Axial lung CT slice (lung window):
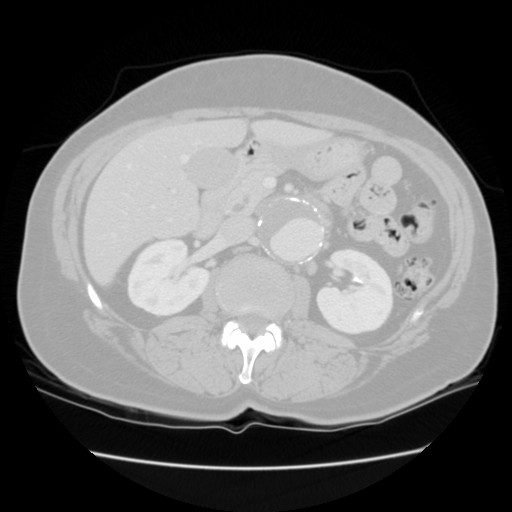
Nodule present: no